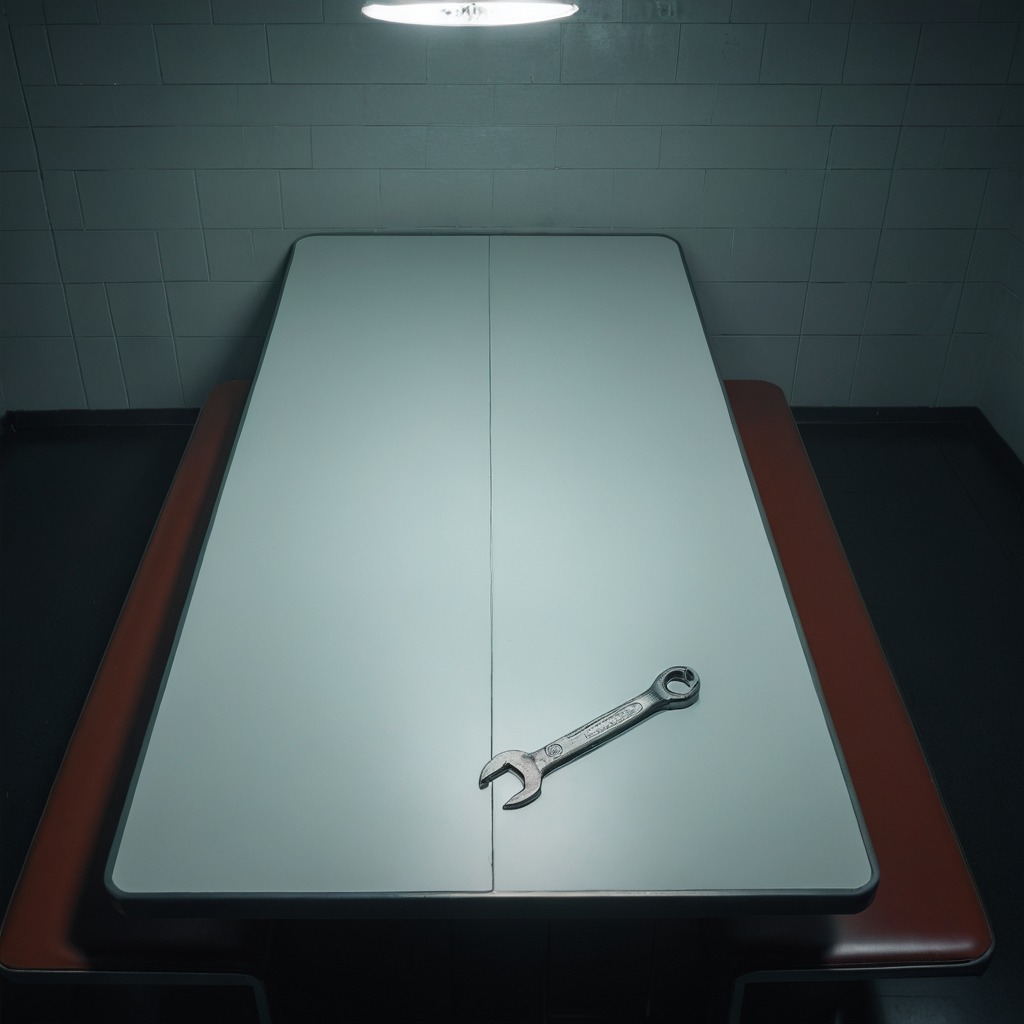
A wrench lies on the clean empty table in a railway signal maintenance room lit by harsh overhead fluorescents.